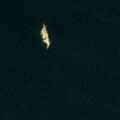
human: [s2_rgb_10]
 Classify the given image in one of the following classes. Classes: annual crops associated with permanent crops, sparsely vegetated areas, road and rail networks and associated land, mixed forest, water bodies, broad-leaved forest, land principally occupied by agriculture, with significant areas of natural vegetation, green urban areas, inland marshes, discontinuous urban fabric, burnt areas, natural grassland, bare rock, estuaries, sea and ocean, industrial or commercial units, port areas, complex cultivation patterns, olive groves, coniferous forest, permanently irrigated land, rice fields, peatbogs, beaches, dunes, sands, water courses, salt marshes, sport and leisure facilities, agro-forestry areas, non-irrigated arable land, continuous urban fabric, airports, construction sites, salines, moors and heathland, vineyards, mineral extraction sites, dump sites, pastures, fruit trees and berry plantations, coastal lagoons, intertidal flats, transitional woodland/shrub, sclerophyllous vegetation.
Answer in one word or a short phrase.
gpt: sea and ocean